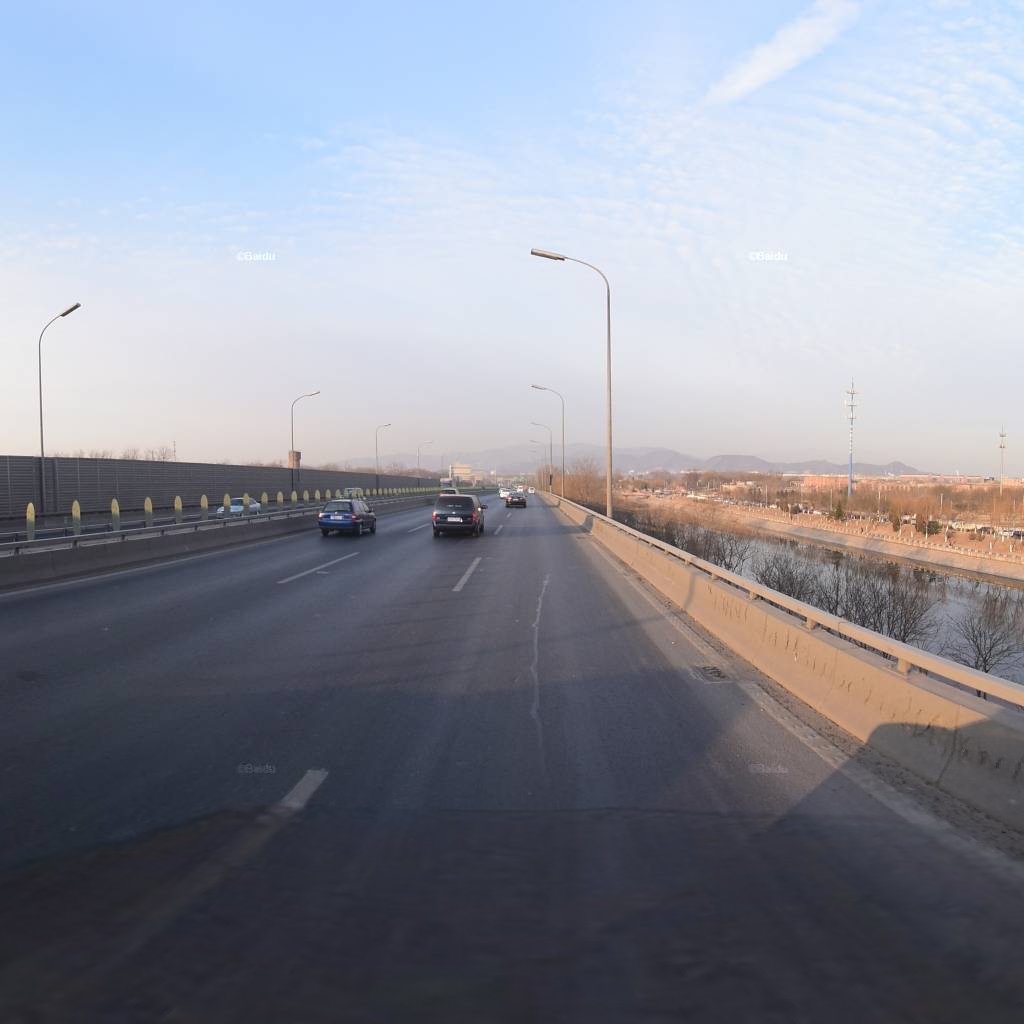
Region: Haidian
Road damage annotations: longitudinal patch